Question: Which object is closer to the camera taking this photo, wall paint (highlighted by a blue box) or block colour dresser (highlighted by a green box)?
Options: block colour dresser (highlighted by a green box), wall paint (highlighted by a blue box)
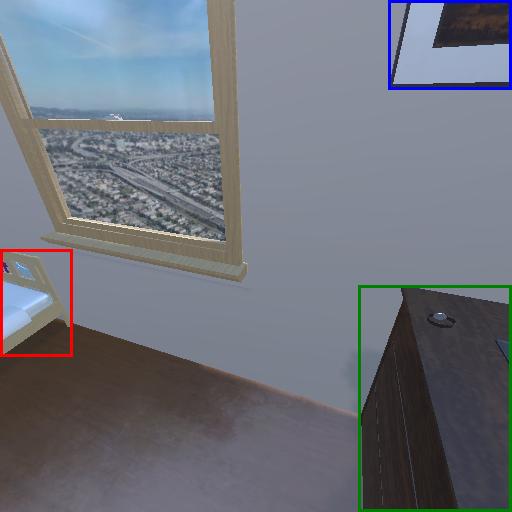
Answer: block colour dresser (highlighted by a green box)